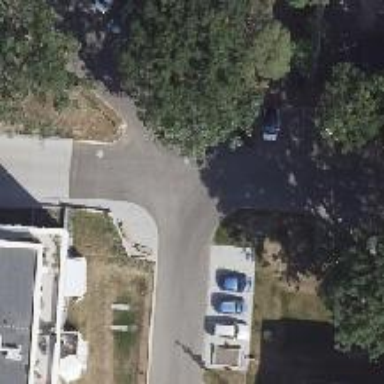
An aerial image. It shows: Driveway with no sidewalk.